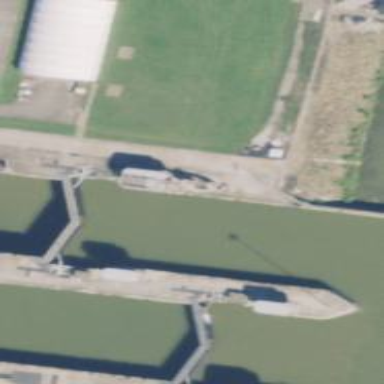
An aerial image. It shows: Lock in the waterway.